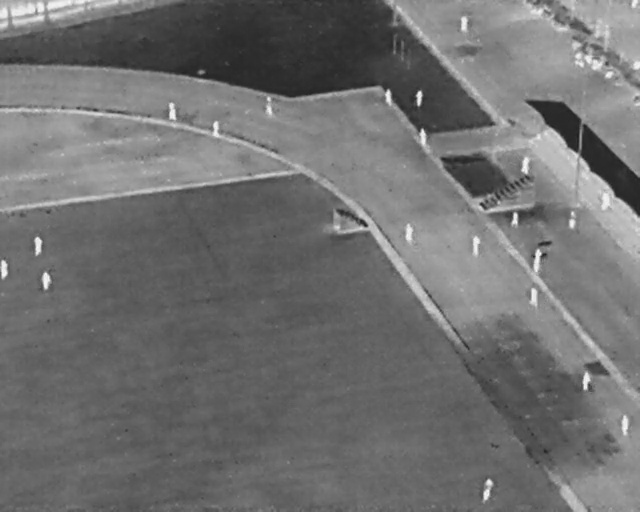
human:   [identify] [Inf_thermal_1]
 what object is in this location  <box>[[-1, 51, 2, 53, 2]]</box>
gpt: <ref>1 small person at the left</ref>

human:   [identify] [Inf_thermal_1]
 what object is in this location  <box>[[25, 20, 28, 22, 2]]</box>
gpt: <ref>1 medium person at the top left</ref>

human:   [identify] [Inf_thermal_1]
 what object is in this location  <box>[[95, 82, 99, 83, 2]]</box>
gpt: <ref>1 small person at the bottom right</ref>

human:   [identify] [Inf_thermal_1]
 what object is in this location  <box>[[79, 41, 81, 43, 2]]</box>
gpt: <ref>1 small person at the right</ref>

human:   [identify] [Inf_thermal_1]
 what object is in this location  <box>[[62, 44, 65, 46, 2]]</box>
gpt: <ref>1 small person at the center</ref>

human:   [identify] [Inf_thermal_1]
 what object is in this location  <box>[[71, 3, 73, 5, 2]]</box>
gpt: <ref>1 small person at the top right</ref>